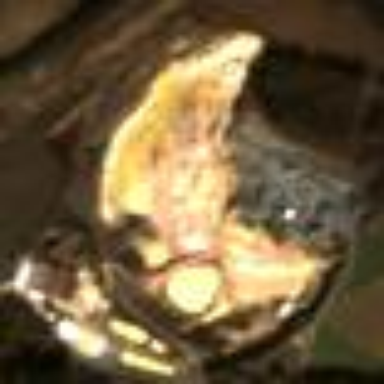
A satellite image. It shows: Quarry area.